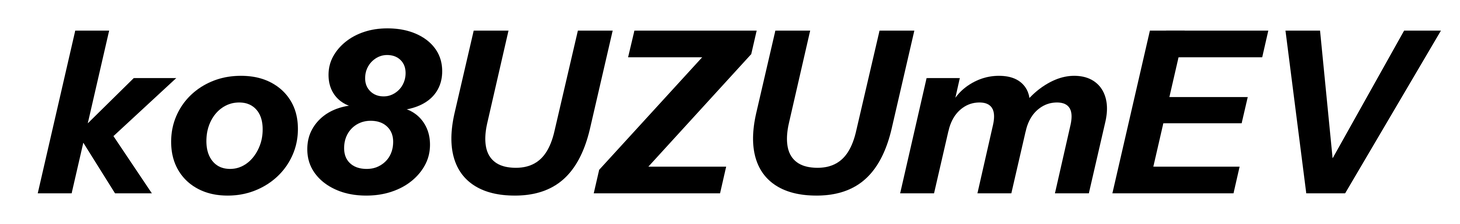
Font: InstrumentSans-Italic_Bold_Italic